Question: I have some data which consists of time-stamped lat/lon pairs, a subset of which I've mapped out below using ggmap. If I wanted to select only the data consisting of travel along the highways, which you can kinda see on the map - the 280 running NW-SE between the green mountains and the grey flat area & the 101 cutting through the middle of the grey flat area (where the red is dense) - how would I select only that data?

What I'd ultimately like to achieve is a dataframe which contains only the highway/interstate travel. I've seen <URL>, which is a brief sketch of a possible solution in javascript, & suggests to use the Directions API to return the nearest road for any given point. I could then filter those results, but I'm wondering if anyone has found a cleaner solution.
Here's some sample data (<URL>
Here's the code to plot the above:
'''
require(ggmap)
map<-get_googlemap(center="Palo Alto", zoom = 10)
ggmap(map) + geom_point(data = sample, aes(x = lon, y = lat),size = 3, color = "red")
'''
You don't need an API key to run the above.
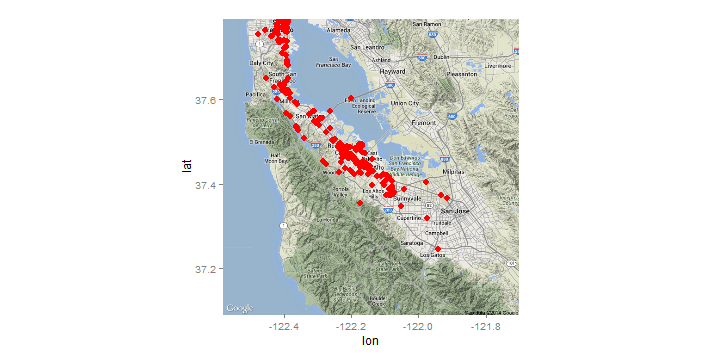
Answer: I just found this post and thought this is an interesting question. I wanted to download your sample data file. Unfortunately, the link was not working any more. Therefore, I could not try the whole process I had in my mind. However, I believe the following will let you move forward if you still try to do this task.
I recently noticed that <URL> offers road data. That is, you can get long and lat for the roads in the US, for example. If you can compare lon/lat in your data set and lon/lat of the road data, and identify matches in data points, you can get the data you want. My concern is to what extent your data points are accurate. If lon/lat perfectly stays on the road you are interested in, you will be OK. But if there are some margins, you may have to think how you can filter your data.
What I would like to leave here is evidence that the road data and googlemap match pretty well. As long as I see the output, the road data is reliable. You can subset your data using the road data. Here is my code.
'''
### Step 1: shapefile becomes SpatialLinesDataFrame.
foo <- readShapeLines("ne_10m_roads_north_america.shp")
### Step 2: If necessary, subset data before I use fortify().
### dplyr does not work with SpatialLinesDataFrame at this point.
CA <- foo %>%
subset(.,country == "United States" & state == "California")
### Step 3: I need to convert foo to data frame so that I can use the data
### with ggplot2.
ana <- fortify(CA)
### Step 4: Get a map using ggmap package
longitude <- c(-122.50, -121.85)
latitude <- c(37.15, 37.70)
map <- get_map(location = c(lon = mean(longitude), lat = mean(latitude)),
zoom = 12, source = "google",
maptype = "satellite")
ggmap(map) +
geom_path(aes(x = long, y = lat, group = group), data = ana)
'''